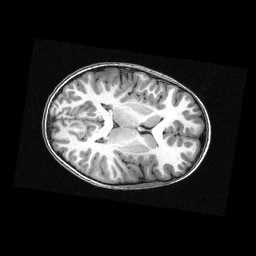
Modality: T1w
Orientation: axial
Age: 11
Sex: female
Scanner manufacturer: siemens
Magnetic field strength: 3 T
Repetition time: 2.3 s
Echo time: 0.00336 s